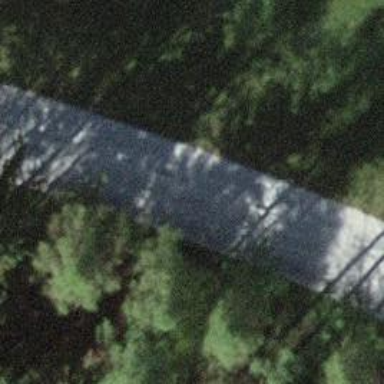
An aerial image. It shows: Unclassified road with compacted surface.